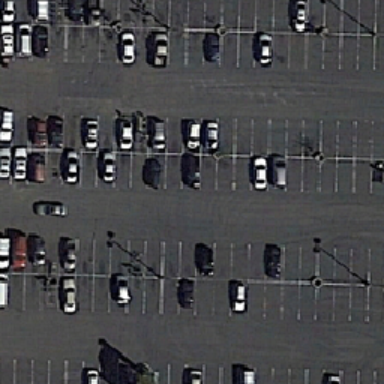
The parking lot of the driver is very neat .